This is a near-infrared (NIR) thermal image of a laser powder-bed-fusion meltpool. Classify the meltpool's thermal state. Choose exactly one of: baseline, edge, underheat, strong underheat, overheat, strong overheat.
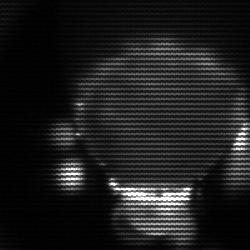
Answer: edge